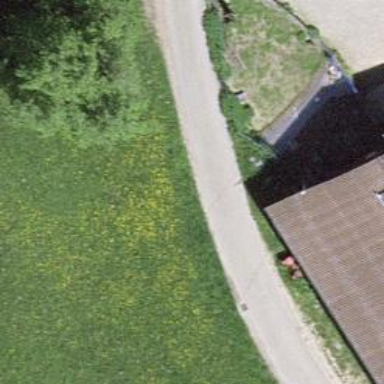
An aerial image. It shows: Alleyway designated as service road.